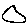
Label: circle